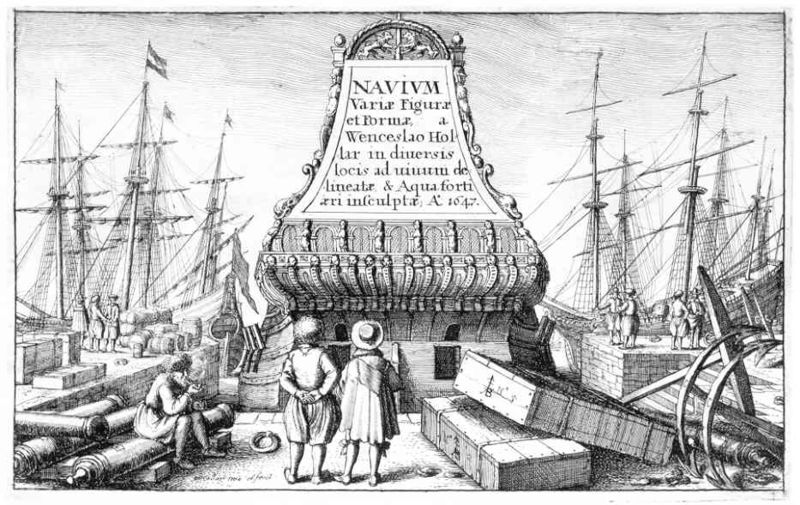
Titel: Titelblatt, Hafenansicht (Navivm Variae Figurae...)
Künstler: Wenzel Hollar
Standort: Karlsruhe
Institution: Staatliche Kunsthalle Karlsruhe
Schlagwörter: himmel, mann, meer, schatten, wasser, weiß, wolken, menschen, sitzen, fenster, grau, hintergrund, holz, hut, männer, rücken, schwarz, skizze, zeichnung, leute, barock, stehen, steine, holland, niederlande, rauch, figur, mantel, personen, boot, boote, handel, beine, spanien, rückenansicht, schiff, schiffe, schrift, segel, segelschiffe, wellen, papier, fahnen, kisten, fahne, flagge, hosen, mast, segelschiff, gepäck, transport, mauer, grafik, graphik, pause, beladen, bug, figuren, hafen, ladung, werft, kai, masten, pier, seemann, people, tafel, pfeife, rauchen, inschrift, lesen, warten, ring, segelboote, takelage, taue, betrachter, segler, kanone, fracht, form, druck, druckgraphik, viele, schraffur, radierung, stich, schwarzweiß, text, matrose, kiste, fass, wimpel, betrachten, aufschrift, seefahrt, raucher, rollen, ship, hot, kanonen, kaufleute, löwe, fässer, matrosen, abreise, anker, lesend, kupferstich, manschen, flag, koffer, aufbau, heck, latein, kästen, dock, schiffsrumpf, seeleute, harbor, rohre, dreimaster, waren, flandern, schiffsbau, galeere, pumphose, schif, rah, verladen, abgetakelt, ballen, besichtigen, tonnen, güter, hafenszene, kanonenrohre, schiffsbauer, rore, anchor, et, crates, stapellauf, wenzeslaus, canon, 1647, holler, navi, hafen inschrift, wenzel holler, schiffstypen, navium, varir, locis, variar, überseekoffer, stückgut, reeder, navivm, hüte rückenansicht, schiff karavelle stich kupferstich